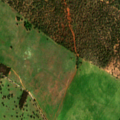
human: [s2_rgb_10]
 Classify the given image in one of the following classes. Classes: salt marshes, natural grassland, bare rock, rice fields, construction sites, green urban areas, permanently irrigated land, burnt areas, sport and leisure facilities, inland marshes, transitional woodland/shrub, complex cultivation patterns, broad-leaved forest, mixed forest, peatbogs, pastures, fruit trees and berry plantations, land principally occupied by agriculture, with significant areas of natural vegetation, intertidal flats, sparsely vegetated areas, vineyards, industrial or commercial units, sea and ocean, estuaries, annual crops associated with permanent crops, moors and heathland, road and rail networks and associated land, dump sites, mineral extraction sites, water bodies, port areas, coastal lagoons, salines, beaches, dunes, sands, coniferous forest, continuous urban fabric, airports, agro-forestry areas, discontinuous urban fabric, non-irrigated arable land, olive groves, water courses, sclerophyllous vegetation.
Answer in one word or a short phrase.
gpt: non-irrigated arable land, agro-forestry areas, broad-leaved forest